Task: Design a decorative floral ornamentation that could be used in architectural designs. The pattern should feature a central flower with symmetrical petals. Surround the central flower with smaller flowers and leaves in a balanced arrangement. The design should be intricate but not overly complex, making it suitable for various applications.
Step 784:
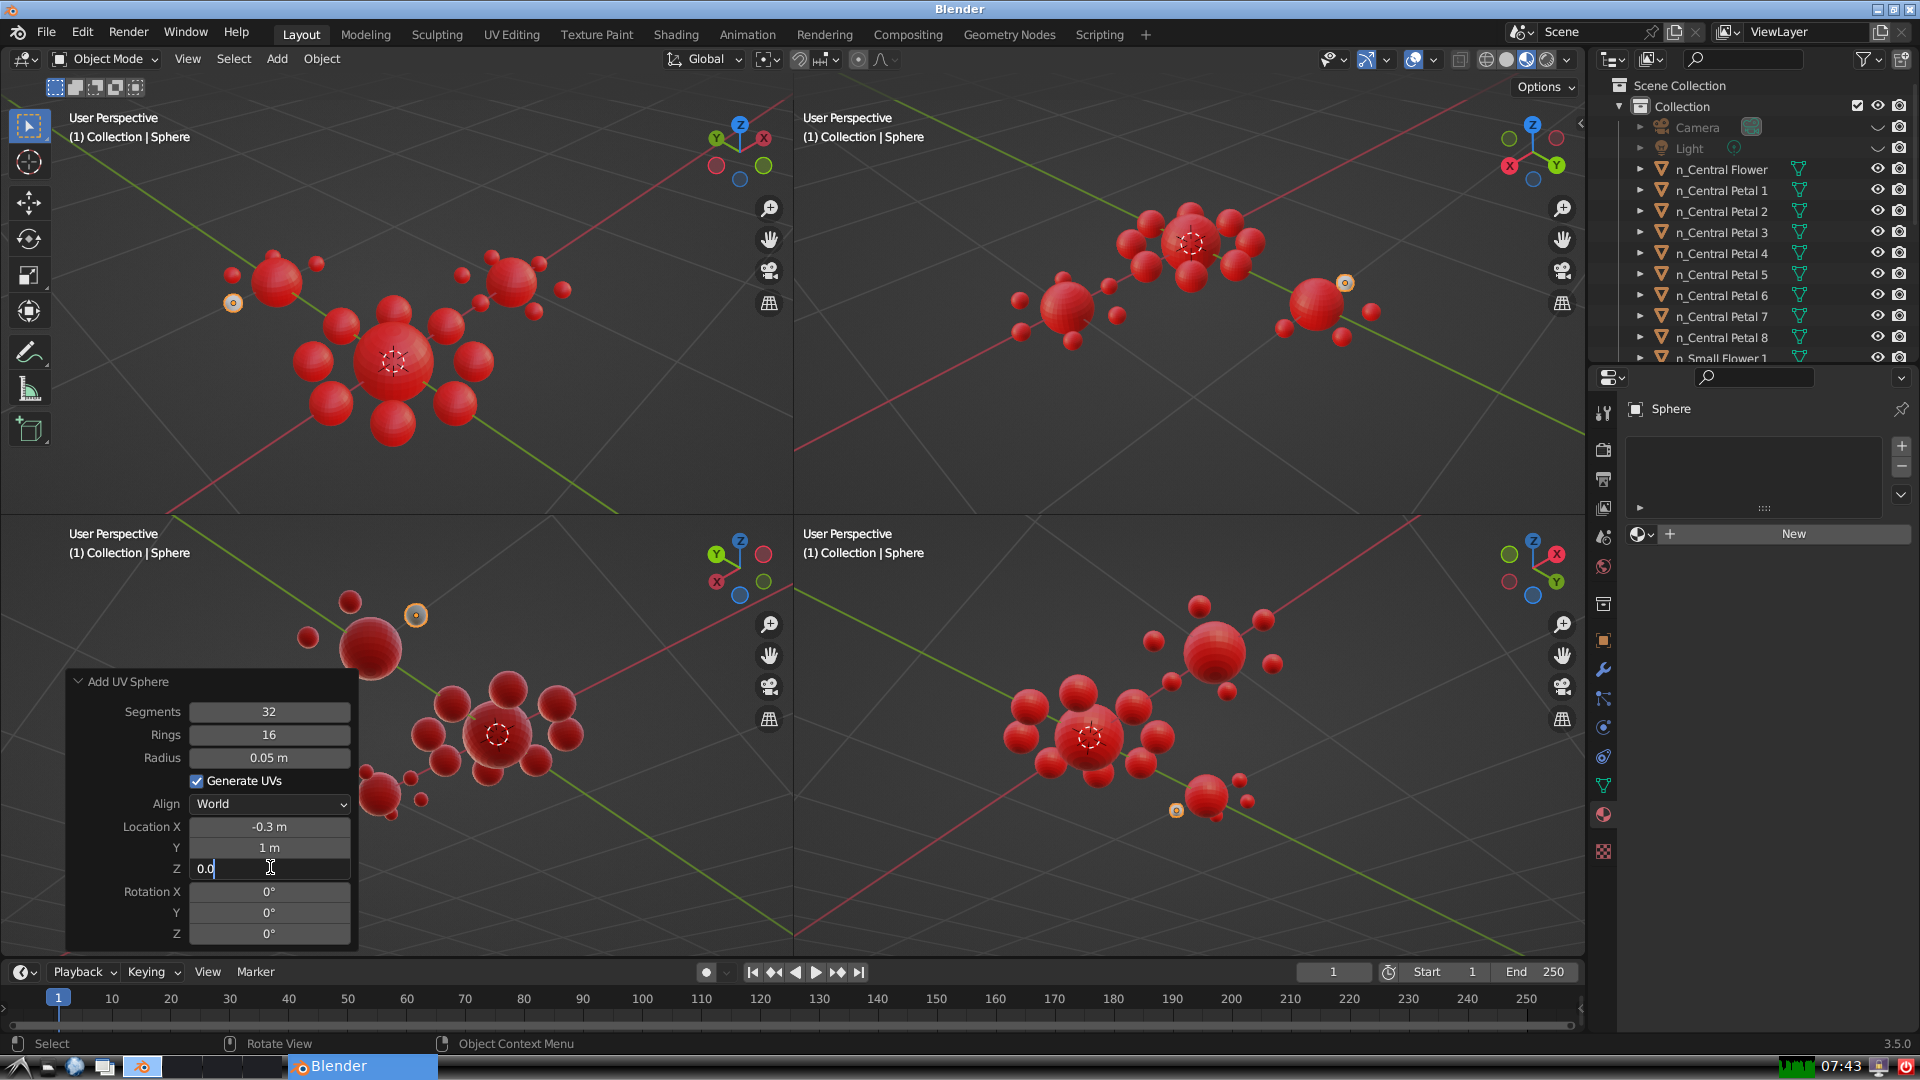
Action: {"key_press": ['Return']}